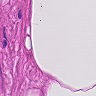
Metastatic tissue present: no